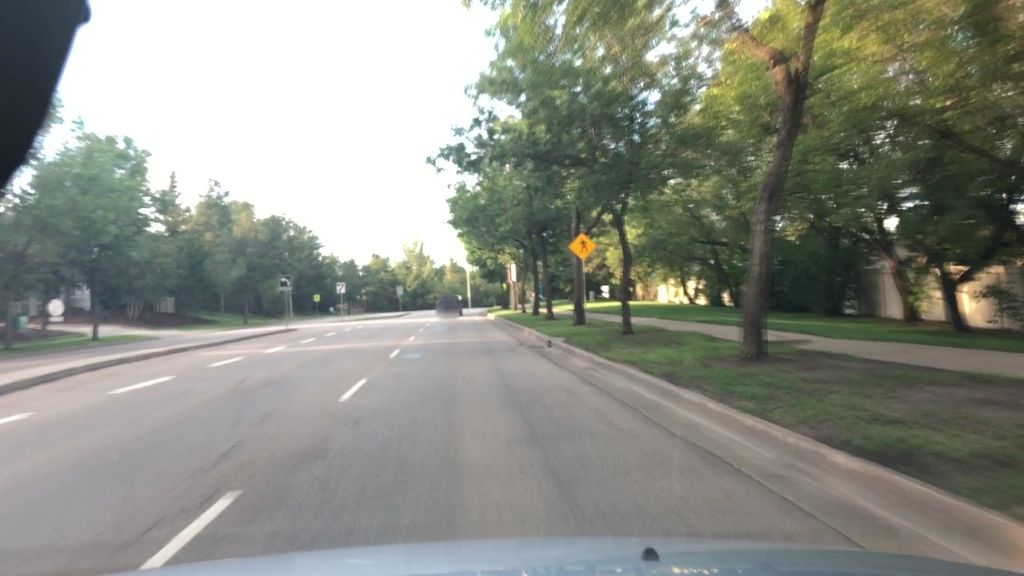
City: edmonton